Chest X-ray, PA view. Patient: 59 years old, sex M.
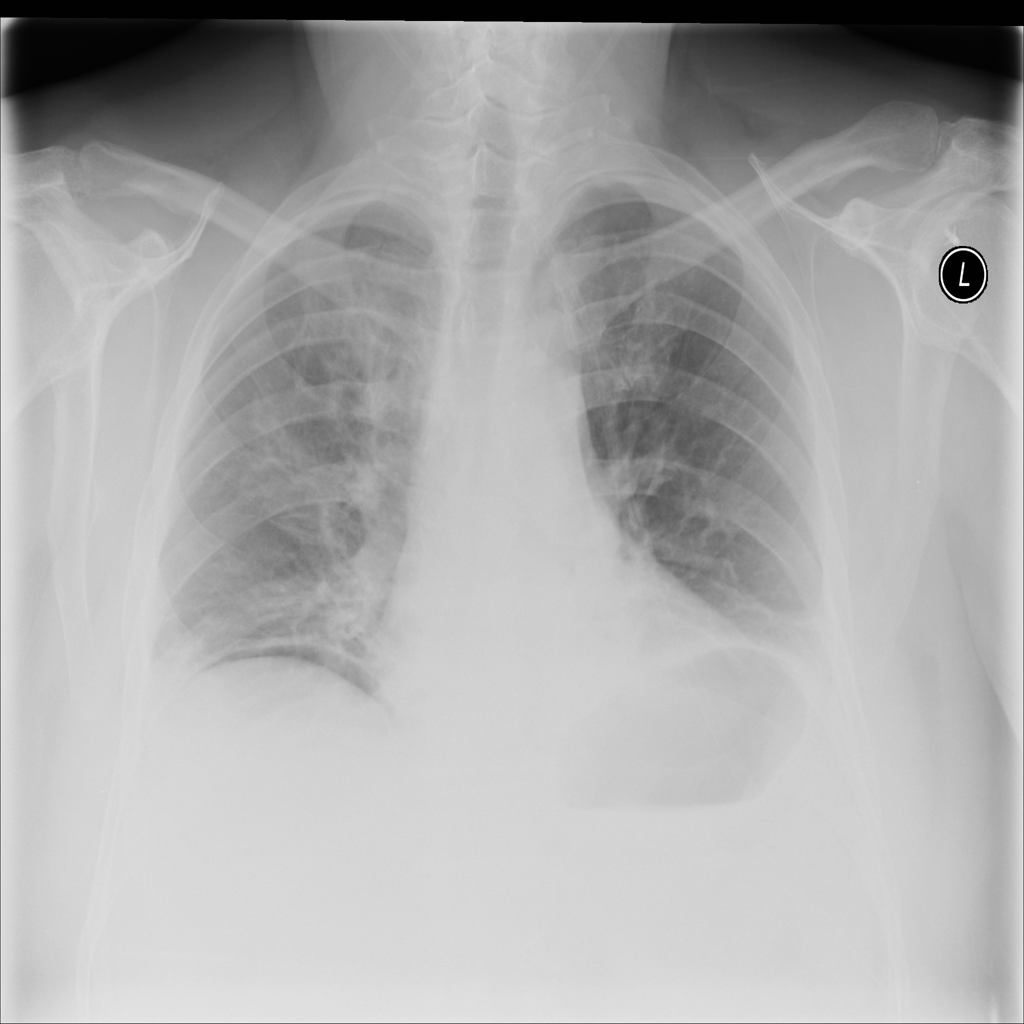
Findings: Atelectasis